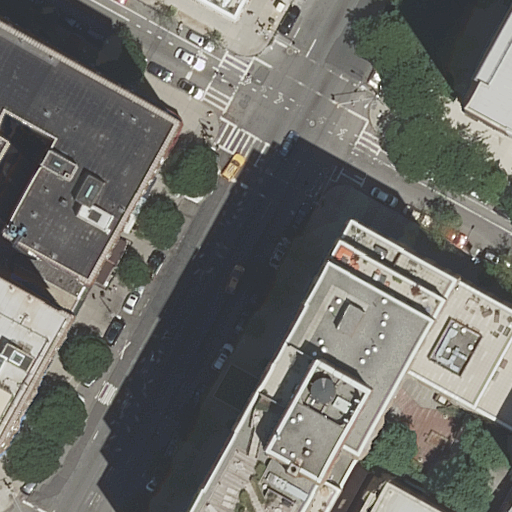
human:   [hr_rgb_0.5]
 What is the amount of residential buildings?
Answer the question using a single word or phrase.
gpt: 7

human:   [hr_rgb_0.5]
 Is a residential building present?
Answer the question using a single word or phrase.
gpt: yes

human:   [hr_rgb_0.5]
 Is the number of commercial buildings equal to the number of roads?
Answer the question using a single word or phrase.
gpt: no

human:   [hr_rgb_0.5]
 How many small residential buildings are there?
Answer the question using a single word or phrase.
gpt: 4

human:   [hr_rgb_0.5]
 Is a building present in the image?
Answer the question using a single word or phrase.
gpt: yes

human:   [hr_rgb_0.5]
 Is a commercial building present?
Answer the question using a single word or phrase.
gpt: no

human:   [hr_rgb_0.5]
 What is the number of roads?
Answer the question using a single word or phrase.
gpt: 4

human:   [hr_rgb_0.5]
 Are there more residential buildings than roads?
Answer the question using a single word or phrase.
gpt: yes

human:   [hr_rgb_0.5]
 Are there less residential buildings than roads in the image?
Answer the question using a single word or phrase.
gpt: no

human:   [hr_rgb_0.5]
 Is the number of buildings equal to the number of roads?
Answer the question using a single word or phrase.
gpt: no

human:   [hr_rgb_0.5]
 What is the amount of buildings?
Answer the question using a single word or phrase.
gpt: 8

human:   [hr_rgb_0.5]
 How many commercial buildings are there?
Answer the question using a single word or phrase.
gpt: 0

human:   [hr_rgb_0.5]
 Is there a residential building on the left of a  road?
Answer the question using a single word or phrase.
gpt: yes

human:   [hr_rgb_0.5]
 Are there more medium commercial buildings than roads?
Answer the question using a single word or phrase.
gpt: no

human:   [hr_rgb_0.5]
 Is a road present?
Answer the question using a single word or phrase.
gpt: yes

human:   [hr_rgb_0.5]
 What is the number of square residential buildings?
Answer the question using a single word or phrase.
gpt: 0

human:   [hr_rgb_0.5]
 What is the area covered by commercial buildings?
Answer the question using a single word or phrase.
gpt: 0m2

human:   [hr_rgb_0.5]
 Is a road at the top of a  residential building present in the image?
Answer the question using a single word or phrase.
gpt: yes

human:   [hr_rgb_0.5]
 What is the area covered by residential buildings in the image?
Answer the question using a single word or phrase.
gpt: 4752m2

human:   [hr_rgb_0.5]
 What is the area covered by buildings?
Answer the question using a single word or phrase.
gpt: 4784m2

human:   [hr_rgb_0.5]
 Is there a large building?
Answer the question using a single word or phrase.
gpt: yes

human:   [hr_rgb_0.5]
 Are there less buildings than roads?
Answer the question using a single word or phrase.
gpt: no

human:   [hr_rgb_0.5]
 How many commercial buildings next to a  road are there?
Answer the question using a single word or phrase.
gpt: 0

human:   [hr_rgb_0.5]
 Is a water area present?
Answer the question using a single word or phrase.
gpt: no

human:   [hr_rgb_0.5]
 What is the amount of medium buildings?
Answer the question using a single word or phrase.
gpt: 0

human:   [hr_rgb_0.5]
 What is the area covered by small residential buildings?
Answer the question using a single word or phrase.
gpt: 42m2

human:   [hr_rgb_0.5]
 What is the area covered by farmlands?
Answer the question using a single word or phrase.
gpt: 0m2

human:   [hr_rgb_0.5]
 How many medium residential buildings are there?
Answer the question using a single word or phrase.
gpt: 0

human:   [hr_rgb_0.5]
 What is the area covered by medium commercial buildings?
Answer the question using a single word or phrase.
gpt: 0m2

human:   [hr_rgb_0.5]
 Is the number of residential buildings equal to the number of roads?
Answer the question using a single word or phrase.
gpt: no

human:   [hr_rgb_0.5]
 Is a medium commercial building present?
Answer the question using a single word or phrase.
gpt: no

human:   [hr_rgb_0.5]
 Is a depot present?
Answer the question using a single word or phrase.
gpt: no

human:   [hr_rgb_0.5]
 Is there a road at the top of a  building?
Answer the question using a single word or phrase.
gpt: yes

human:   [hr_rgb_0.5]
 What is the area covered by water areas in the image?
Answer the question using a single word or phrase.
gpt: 0m2

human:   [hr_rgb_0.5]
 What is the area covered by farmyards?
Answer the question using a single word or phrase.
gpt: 0m2

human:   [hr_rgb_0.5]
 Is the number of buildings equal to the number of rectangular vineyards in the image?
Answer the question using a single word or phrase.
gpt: no

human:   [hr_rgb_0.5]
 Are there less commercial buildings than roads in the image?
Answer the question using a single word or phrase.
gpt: yes

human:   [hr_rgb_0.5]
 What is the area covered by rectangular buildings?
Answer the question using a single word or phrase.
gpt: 74m2

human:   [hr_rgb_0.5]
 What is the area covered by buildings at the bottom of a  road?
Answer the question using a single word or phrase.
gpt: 3873m2

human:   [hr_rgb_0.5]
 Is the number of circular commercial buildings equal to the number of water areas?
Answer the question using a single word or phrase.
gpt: yes

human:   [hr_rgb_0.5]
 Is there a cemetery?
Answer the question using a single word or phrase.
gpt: no

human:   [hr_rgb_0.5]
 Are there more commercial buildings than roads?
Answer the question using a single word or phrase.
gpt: no

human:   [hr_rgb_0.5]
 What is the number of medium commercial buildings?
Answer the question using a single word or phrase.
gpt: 0

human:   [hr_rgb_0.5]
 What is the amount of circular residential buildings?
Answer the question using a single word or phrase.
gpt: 0

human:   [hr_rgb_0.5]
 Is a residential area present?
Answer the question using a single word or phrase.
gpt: no

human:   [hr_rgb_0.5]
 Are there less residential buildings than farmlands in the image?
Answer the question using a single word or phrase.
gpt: no

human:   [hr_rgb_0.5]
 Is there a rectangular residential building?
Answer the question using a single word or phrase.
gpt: yes

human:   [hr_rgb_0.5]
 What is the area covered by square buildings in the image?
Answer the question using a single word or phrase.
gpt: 0m2

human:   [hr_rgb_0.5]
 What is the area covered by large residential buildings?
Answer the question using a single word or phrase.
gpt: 4710m2

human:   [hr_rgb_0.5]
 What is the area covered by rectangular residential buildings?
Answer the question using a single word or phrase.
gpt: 42m2

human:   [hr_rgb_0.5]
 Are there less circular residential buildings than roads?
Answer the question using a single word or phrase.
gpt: yes

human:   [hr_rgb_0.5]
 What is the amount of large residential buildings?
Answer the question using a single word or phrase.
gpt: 3

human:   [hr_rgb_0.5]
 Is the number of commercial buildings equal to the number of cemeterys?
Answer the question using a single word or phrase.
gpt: yes

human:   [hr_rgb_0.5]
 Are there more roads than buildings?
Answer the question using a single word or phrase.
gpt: no

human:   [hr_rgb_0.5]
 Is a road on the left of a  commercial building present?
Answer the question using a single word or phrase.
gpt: no

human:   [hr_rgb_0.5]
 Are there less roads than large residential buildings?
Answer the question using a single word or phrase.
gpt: no

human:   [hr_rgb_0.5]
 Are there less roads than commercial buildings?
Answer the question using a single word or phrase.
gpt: no

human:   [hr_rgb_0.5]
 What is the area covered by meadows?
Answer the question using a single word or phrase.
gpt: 0m2

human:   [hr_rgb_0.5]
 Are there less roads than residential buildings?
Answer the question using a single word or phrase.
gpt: yes

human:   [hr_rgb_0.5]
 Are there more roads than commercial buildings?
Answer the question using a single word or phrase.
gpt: yes

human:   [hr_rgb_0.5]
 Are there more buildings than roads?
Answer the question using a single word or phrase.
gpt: yes

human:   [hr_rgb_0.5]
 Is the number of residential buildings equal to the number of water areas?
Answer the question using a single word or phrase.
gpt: no

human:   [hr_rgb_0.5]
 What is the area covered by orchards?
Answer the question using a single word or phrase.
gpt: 0m2

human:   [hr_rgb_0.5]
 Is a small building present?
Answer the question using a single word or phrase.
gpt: yes